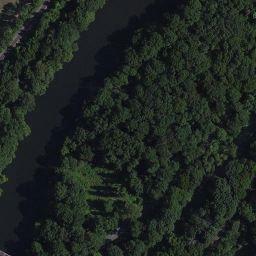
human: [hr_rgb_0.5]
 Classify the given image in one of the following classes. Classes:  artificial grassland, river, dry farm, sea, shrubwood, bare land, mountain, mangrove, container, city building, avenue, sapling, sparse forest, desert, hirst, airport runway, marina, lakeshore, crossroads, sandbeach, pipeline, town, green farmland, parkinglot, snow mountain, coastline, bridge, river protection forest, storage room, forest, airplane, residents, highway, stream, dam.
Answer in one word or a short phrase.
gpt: river